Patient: sex F, age 65
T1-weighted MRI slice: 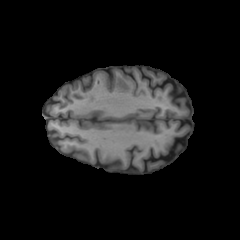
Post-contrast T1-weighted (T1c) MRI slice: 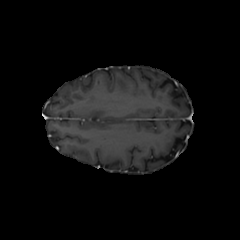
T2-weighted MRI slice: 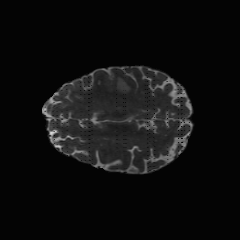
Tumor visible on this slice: yes
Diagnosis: Glioblastoma, IDH-wildtype
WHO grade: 4